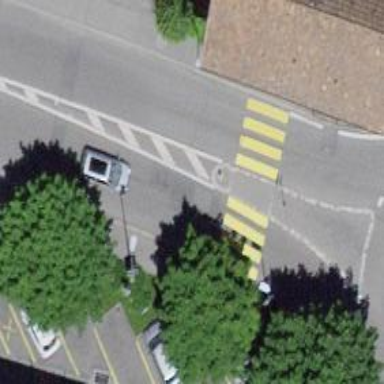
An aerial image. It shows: Marked crossing with pedestrian island.